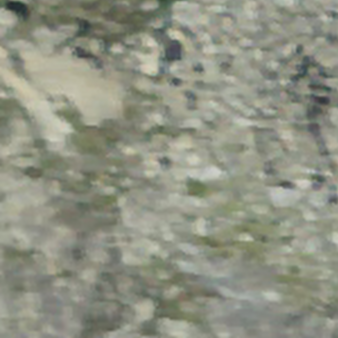
Label: other